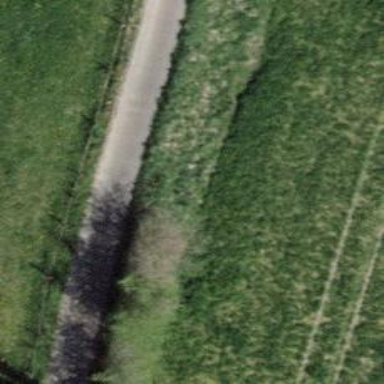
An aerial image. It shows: Unclassified road passing through agricultural land.